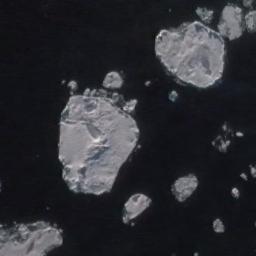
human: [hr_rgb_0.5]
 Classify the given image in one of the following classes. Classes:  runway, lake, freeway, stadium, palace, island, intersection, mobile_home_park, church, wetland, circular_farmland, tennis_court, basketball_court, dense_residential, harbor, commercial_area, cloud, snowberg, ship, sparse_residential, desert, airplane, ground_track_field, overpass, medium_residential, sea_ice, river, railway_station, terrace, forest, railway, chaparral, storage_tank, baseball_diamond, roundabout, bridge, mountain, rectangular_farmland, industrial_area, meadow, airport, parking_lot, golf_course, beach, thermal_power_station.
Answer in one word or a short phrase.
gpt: sea_ice